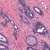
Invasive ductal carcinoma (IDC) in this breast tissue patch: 0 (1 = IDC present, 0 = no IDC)